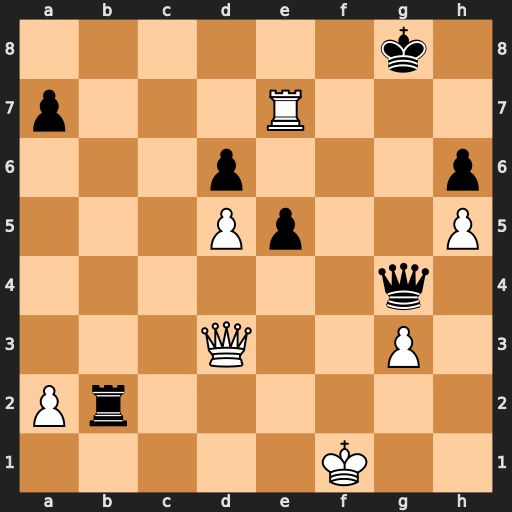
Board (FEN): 6k1/p3R3/3p3p/3Pp2P/6q1/3Q2P1/Pr6/5K2
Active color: w
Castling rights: -
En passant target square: -
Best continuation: Qh7+ Kf8 Qf7#